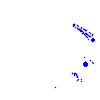
Particle: kaon